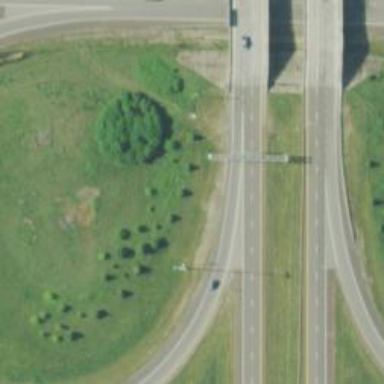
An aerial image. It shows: Motorway junction.